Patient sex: M
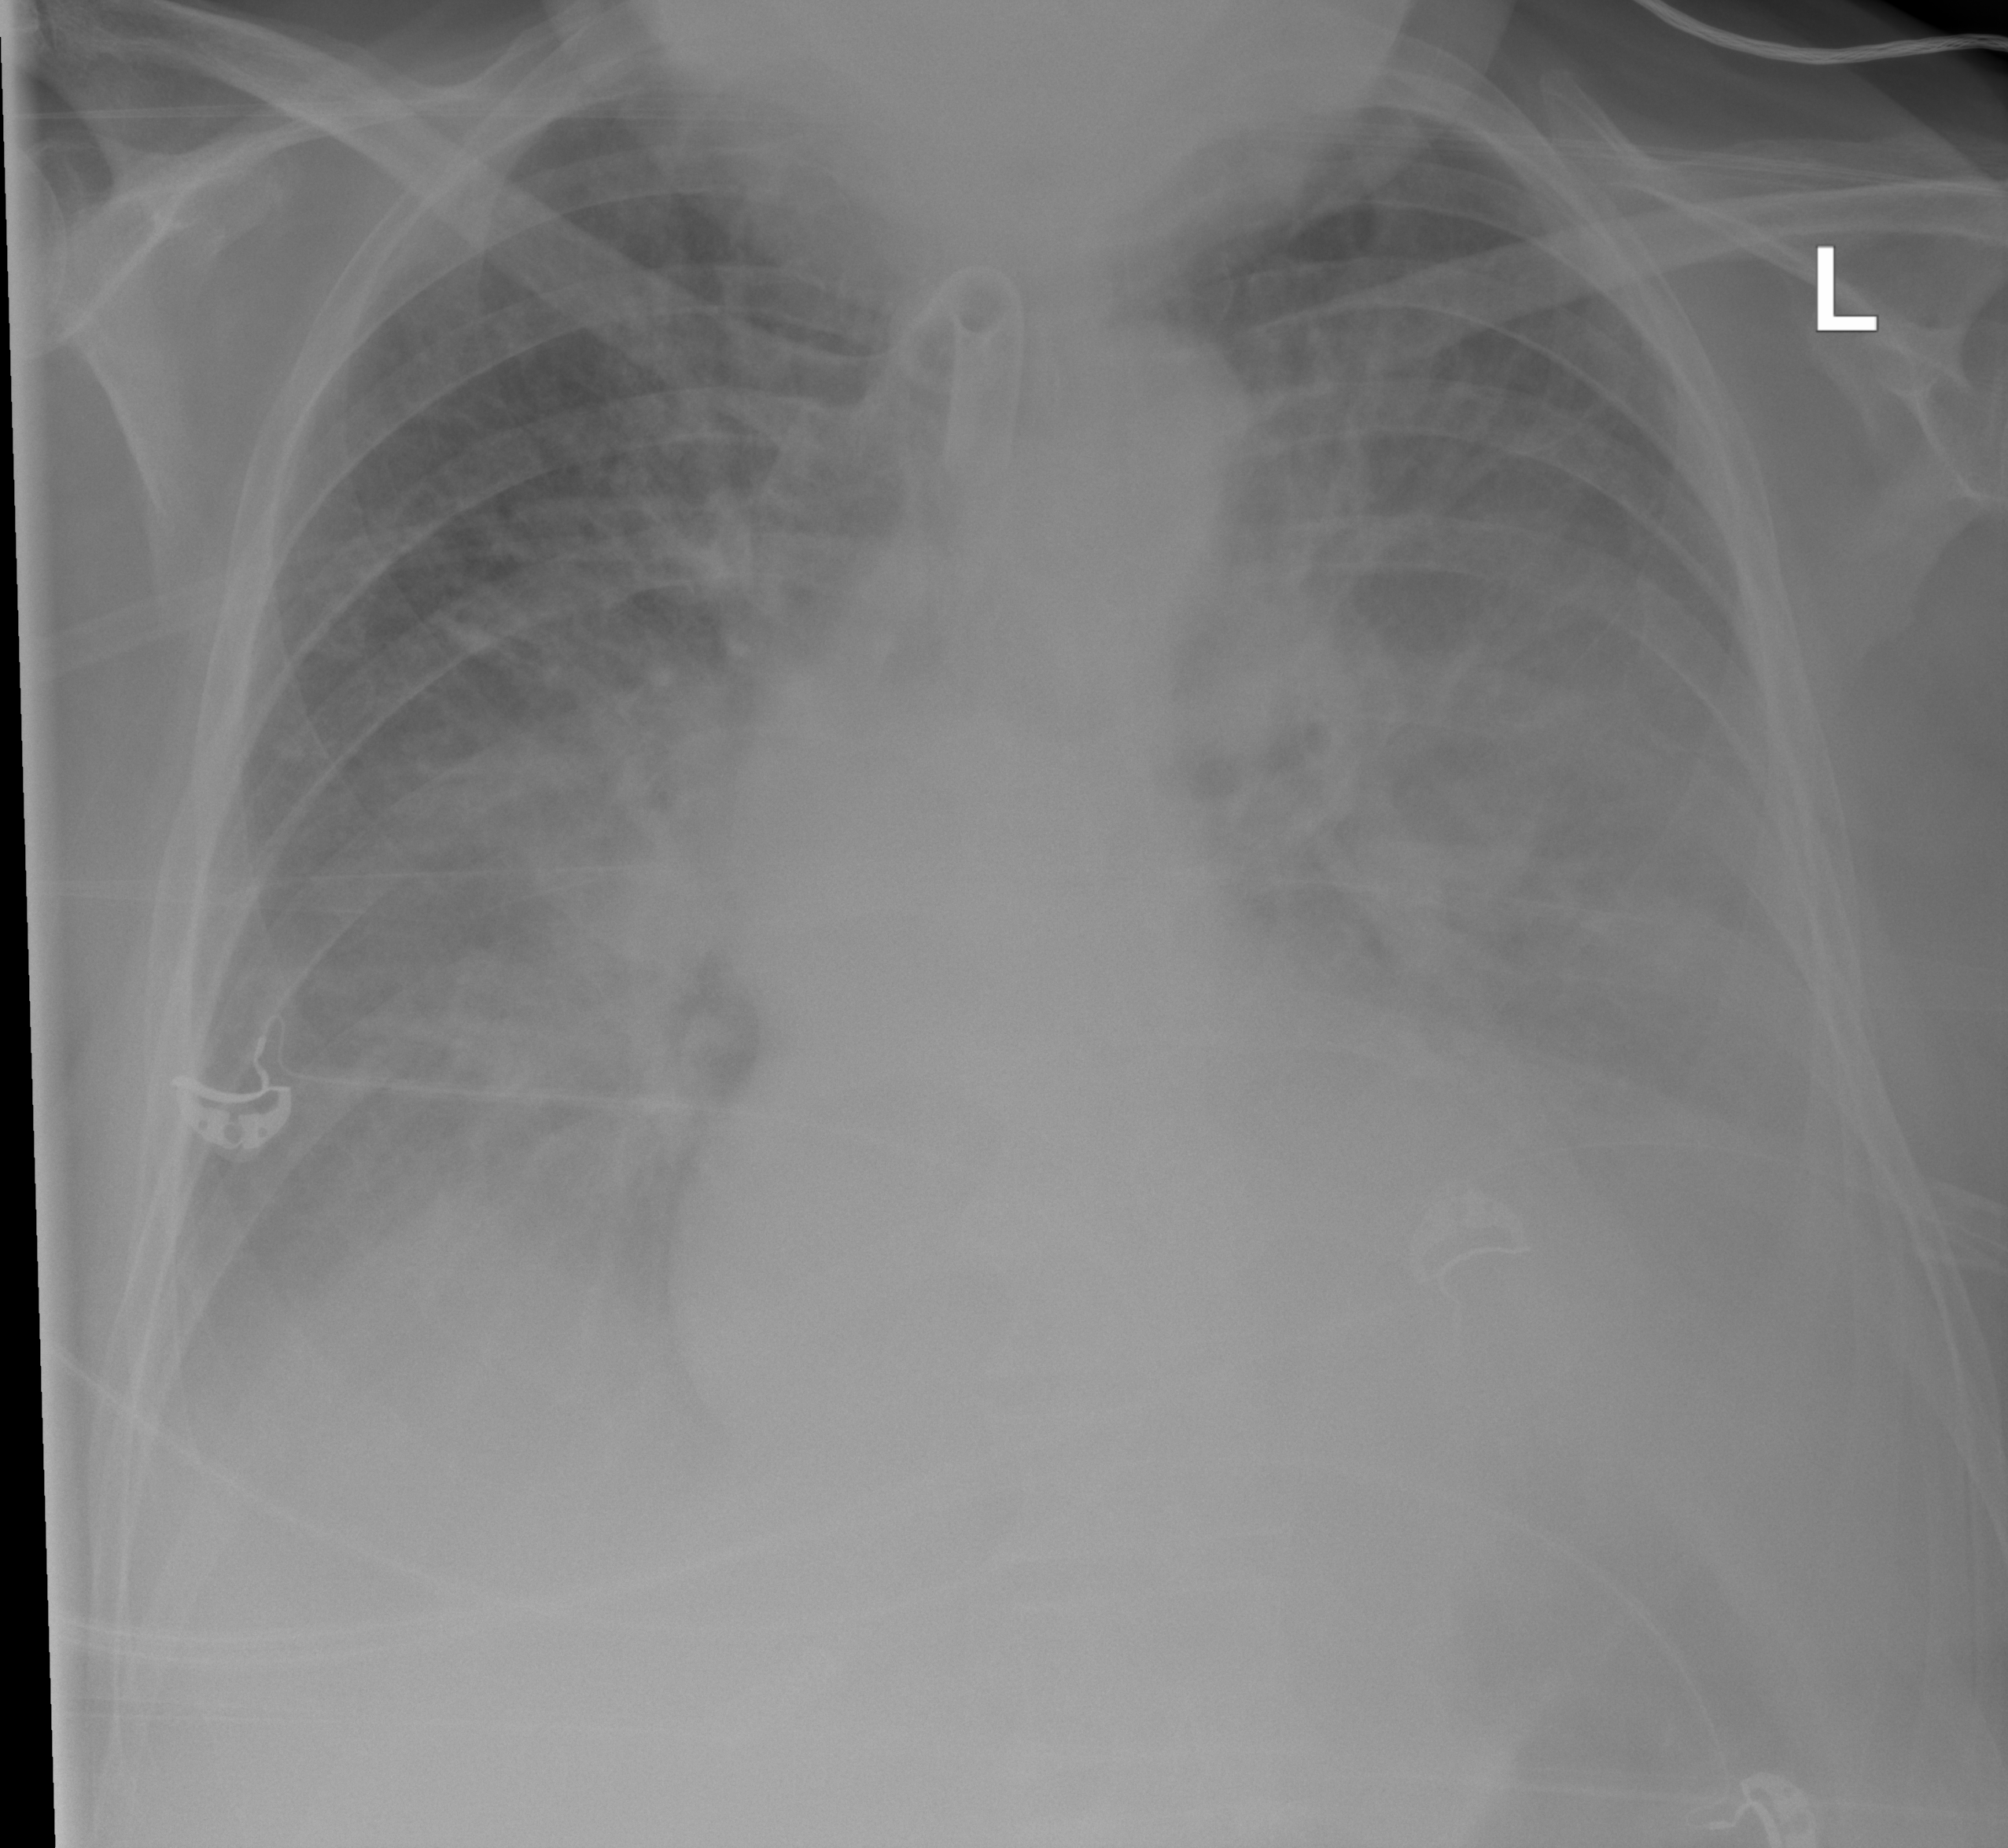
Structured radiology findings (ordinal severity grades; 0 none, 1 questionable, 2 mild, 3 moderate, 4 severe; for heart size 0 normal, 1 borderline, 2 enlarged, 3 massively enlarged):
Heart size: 2
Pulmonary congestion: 3
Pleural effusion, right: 3
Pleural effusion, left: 3
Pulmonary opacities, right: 3
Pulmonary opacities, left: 2
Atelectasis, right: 3
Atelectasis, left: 3